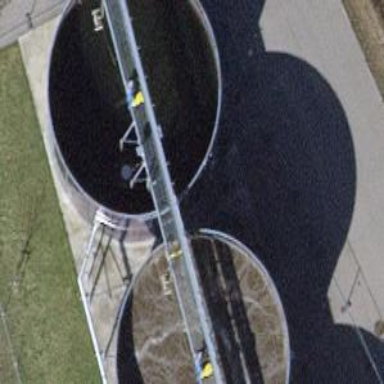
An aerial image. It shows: Body of wastewater.